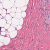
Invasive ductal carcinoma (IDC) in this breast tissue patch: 1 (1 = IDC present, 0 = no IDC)